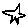
Label: star